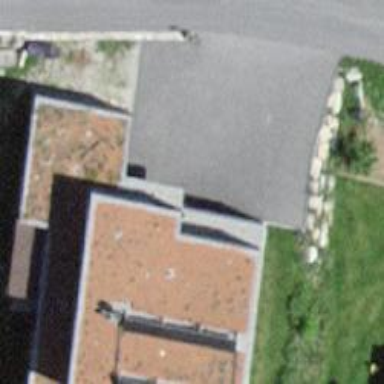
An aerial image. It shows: Building.